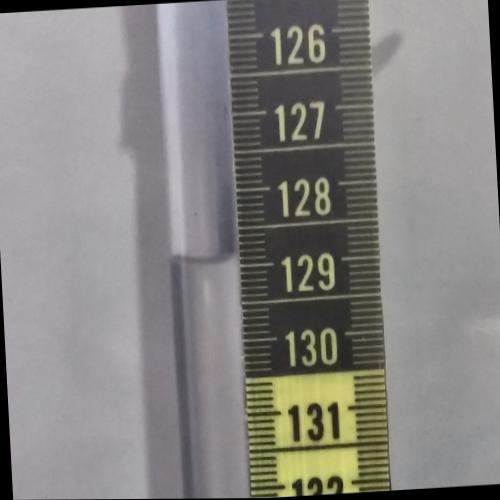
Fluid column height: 128.9 cm